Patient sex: M
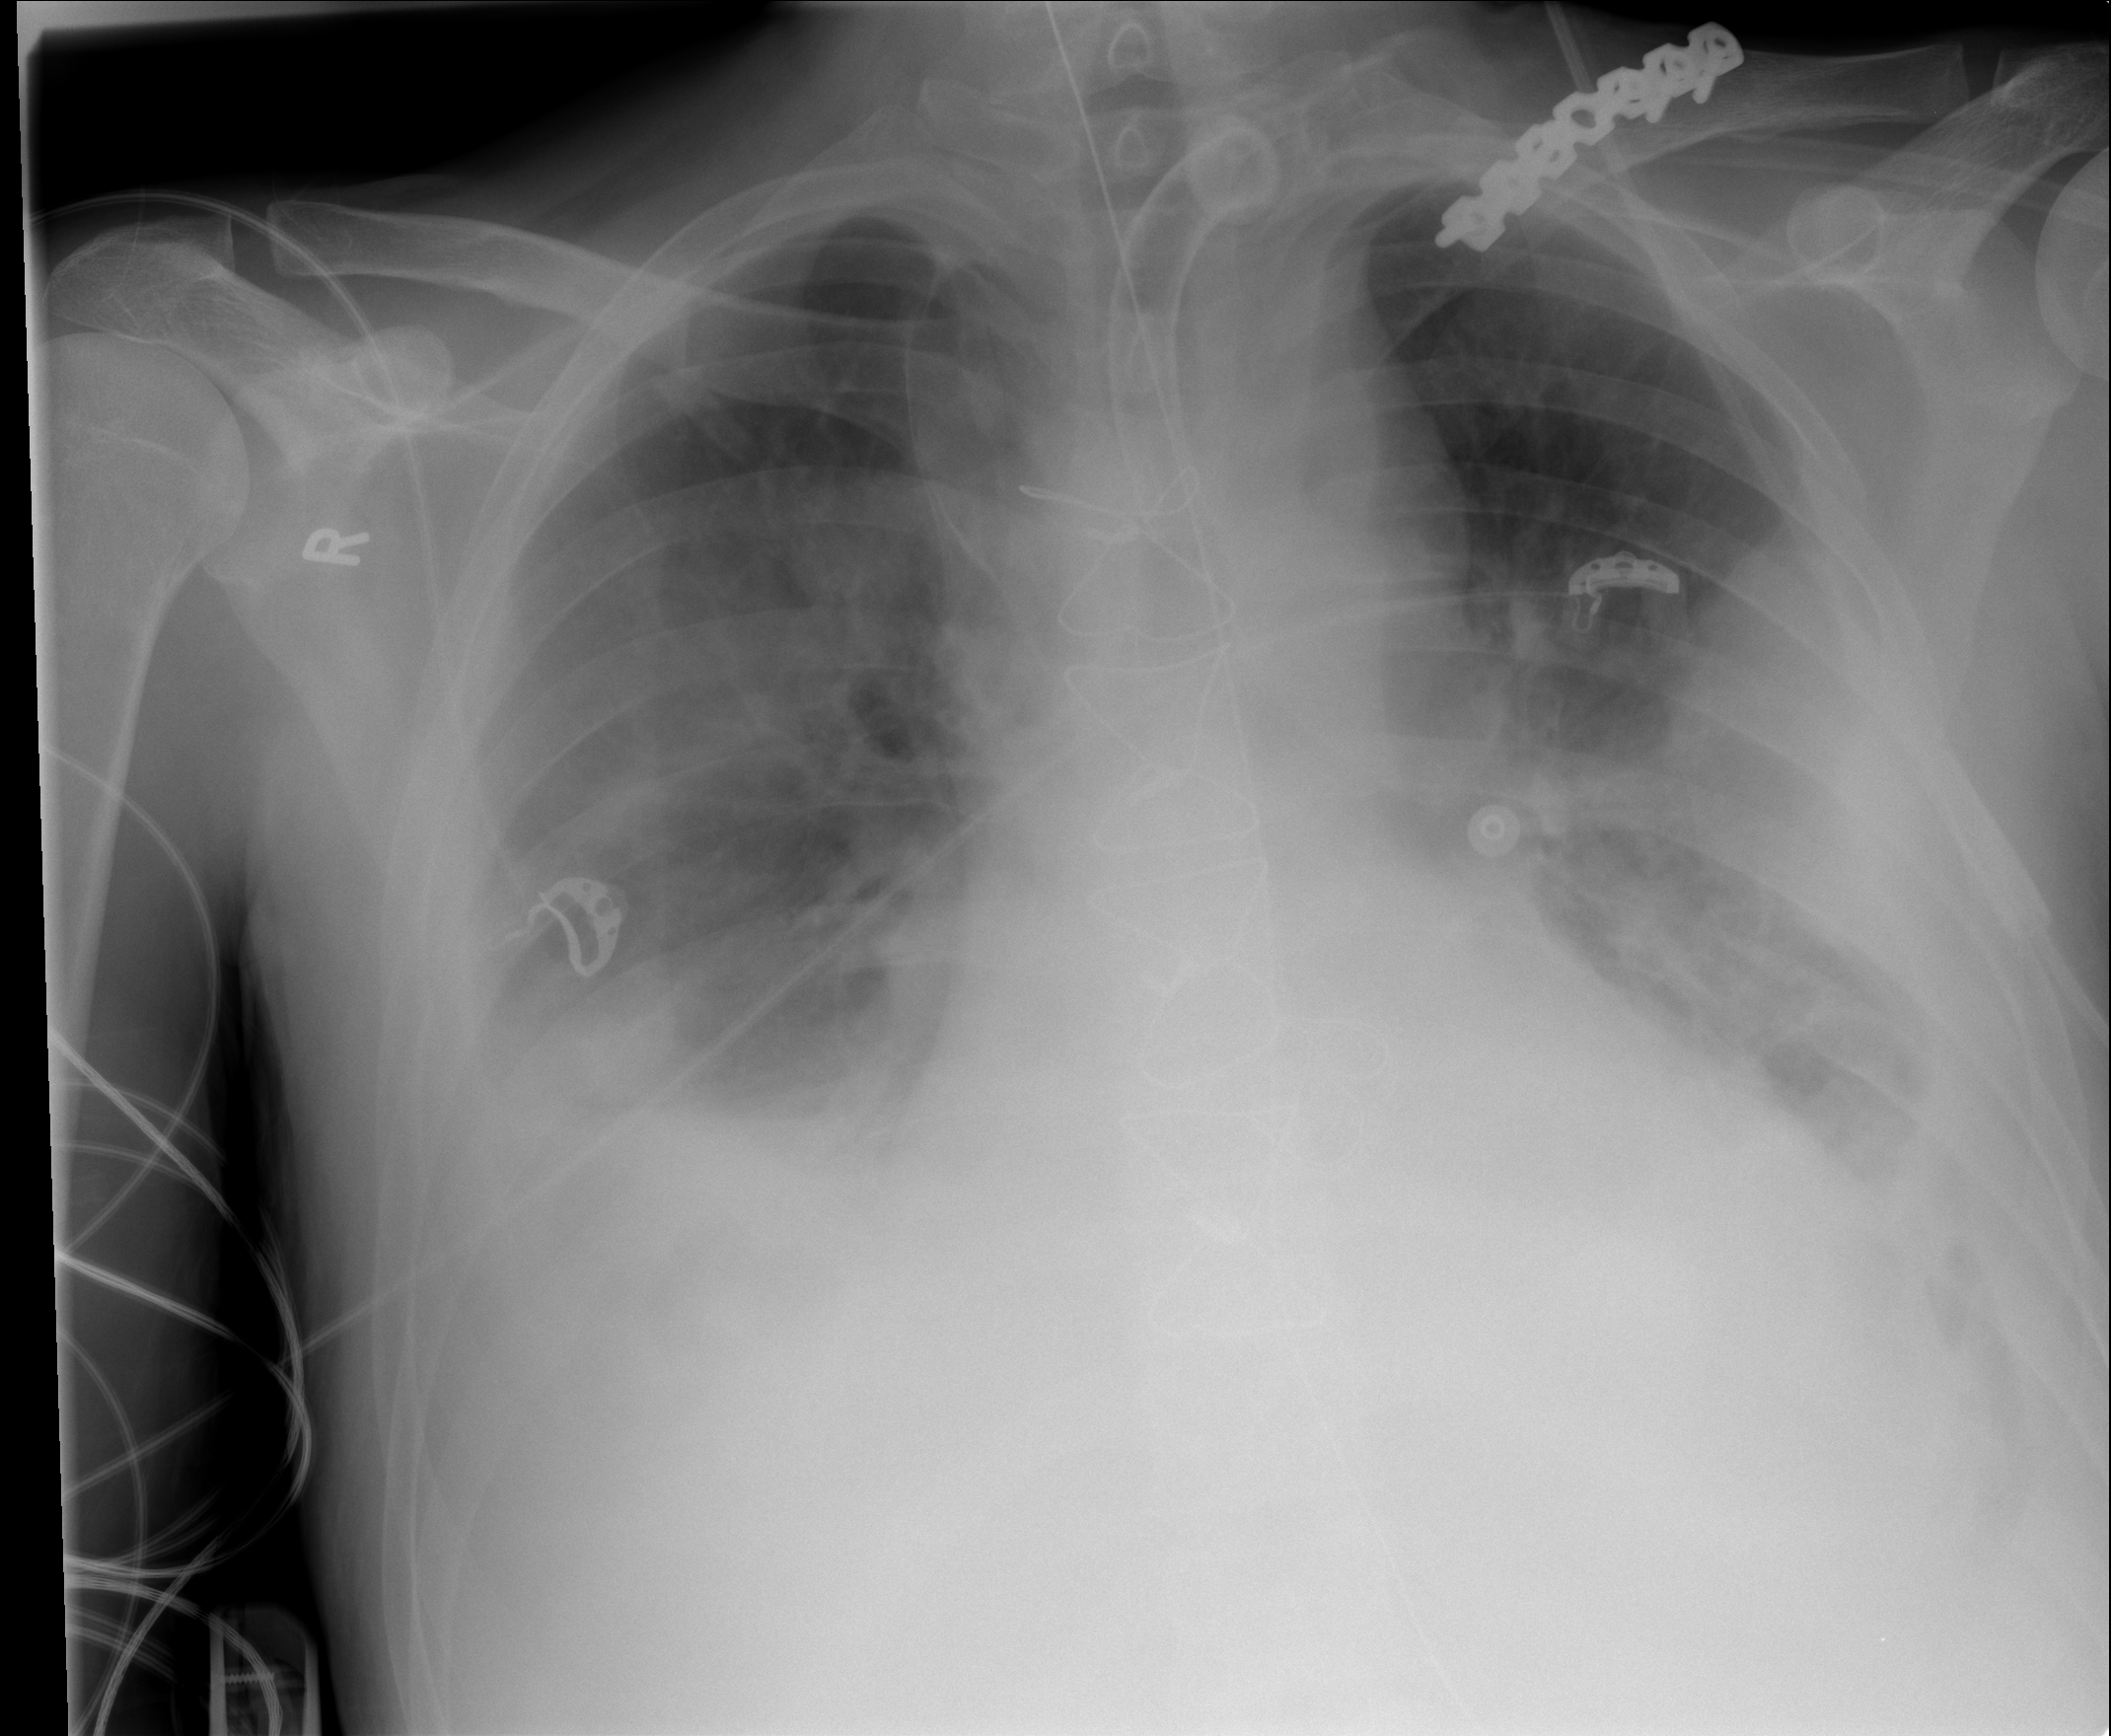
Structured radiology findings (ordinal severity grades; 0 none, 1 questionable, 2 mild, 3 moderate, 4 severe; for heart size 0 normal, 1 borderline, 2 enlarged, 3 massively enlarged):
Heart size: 2
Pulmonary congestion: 0
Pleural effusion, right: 2
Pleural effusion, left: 3
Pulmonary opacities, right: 0
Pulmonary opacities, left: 0
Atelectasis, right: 0
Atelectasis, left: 2